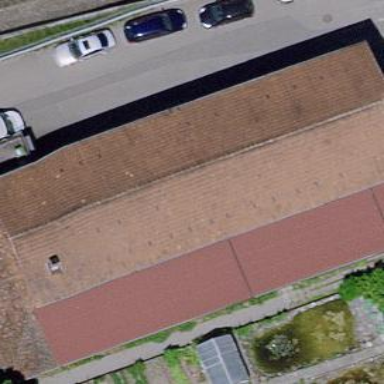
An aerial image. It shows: Building with roof made of roof tiles.